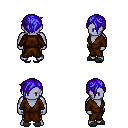
a pixel art fantasy rpg character, male body template, dark elf, purple skin, brown robe, gold greaves, blue pixie cut hairstyle, gray slippers, four views (front, back, left, right), 2x2 character sprite sheet, small pixel art, hard edges, no anti-aliasing